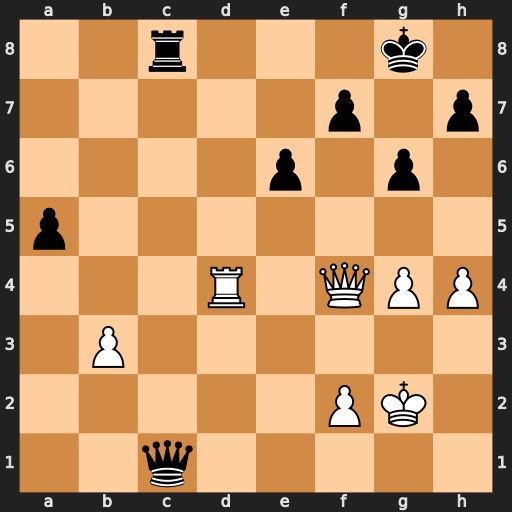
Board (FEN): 2r3k1/5p1p/4p1p1/p7/3R1QPP/1P6/5PK1/2q5
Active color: w
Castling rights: -
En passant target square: -
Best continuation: Rd8+ Rxd8 Qxc1